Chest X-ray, PA view. Patient: 42 years old, sex M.
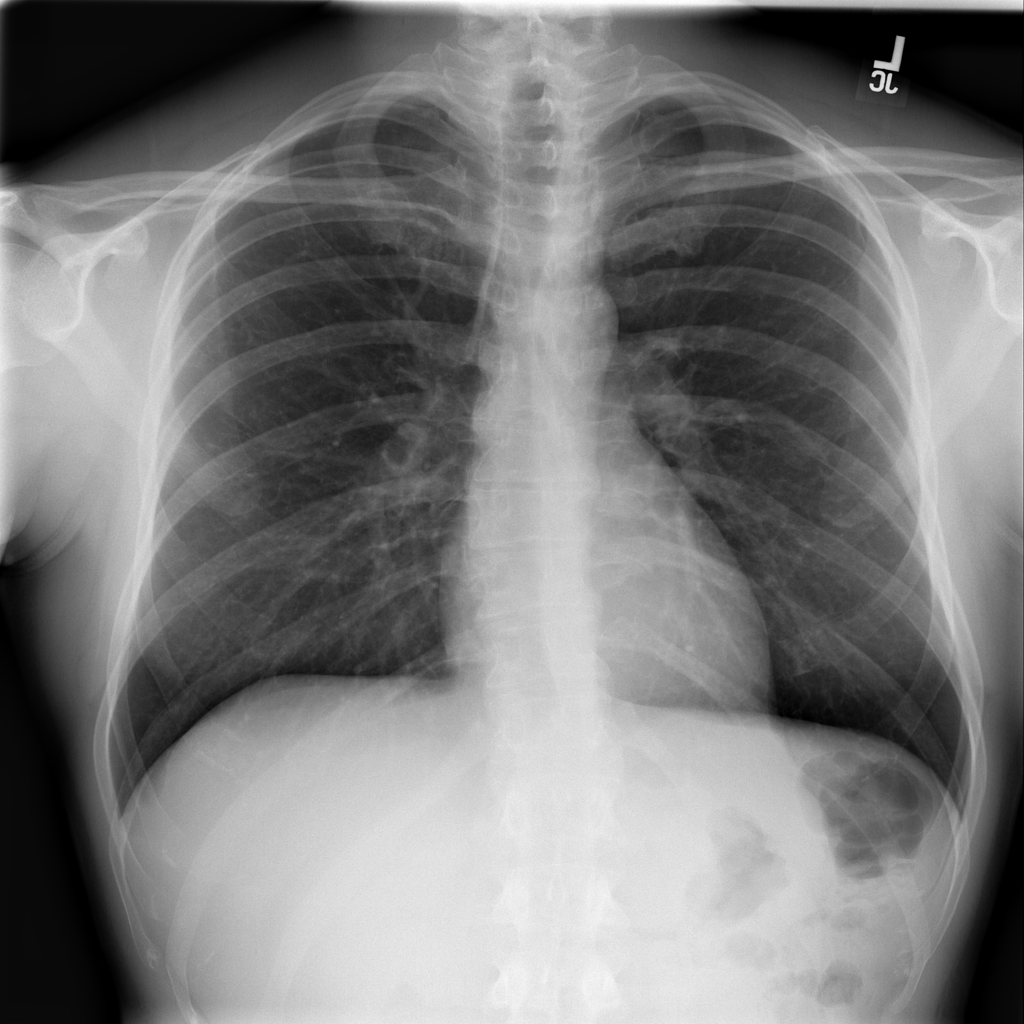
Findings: No Finding